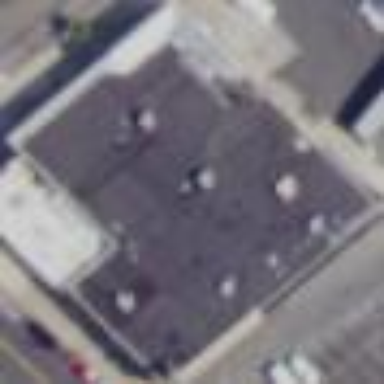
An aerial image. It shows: Variety store located inside building.